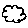
Label: cloud